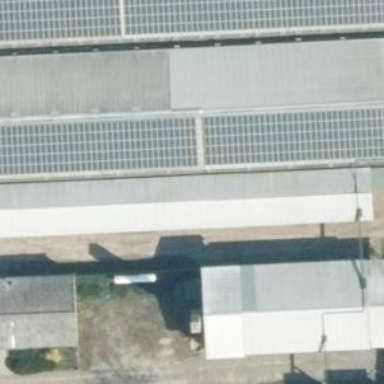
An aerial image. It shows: Solar photovoltaic panel generator producing electricity in small installation.